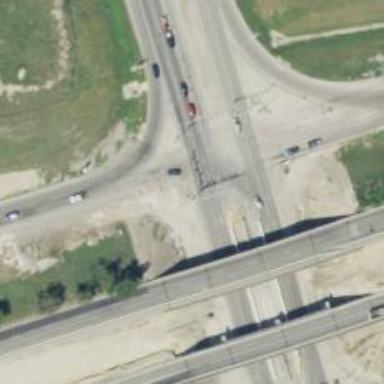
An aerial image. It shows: Trunk link road with asphalt surface.